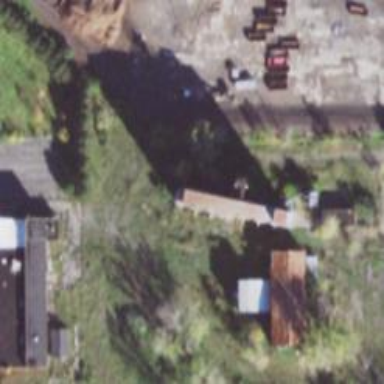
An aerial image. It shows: Disused railway spur service.